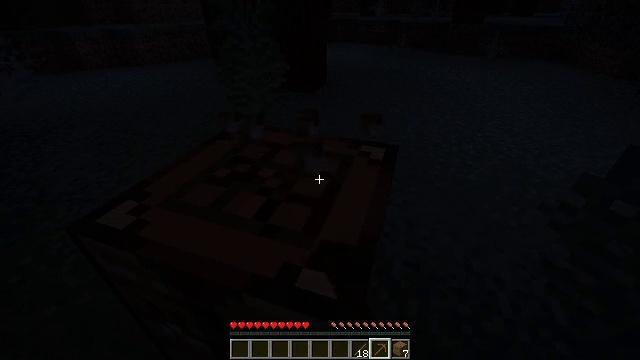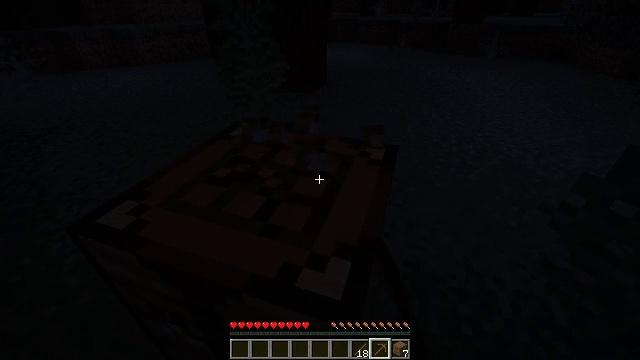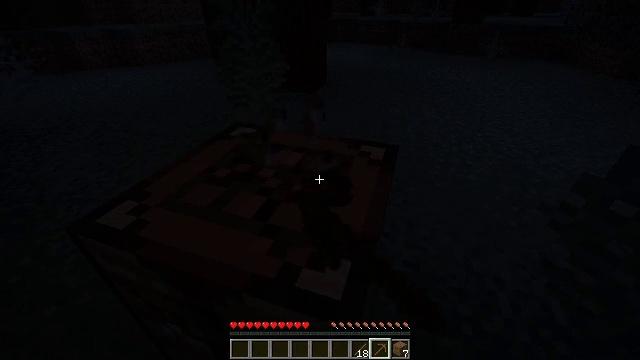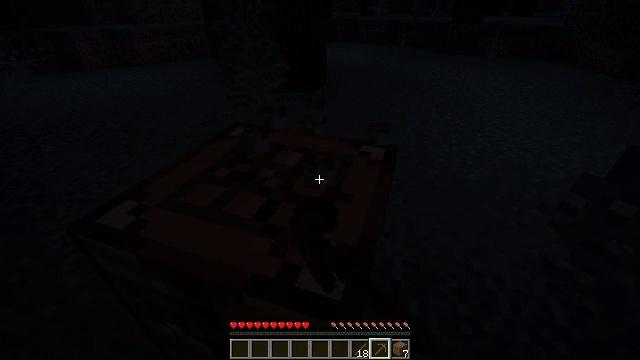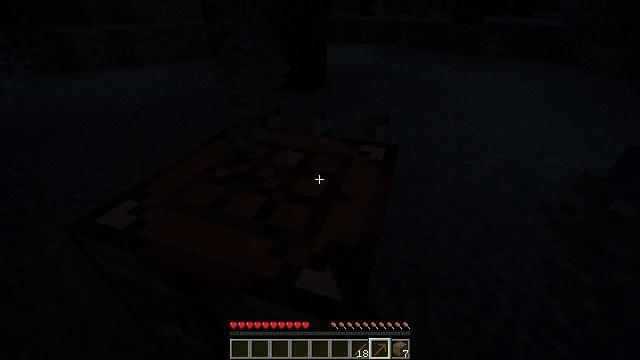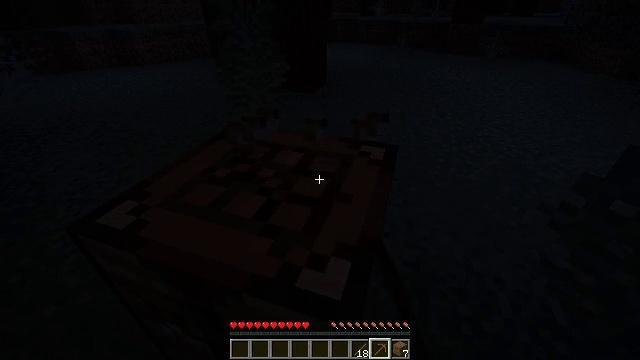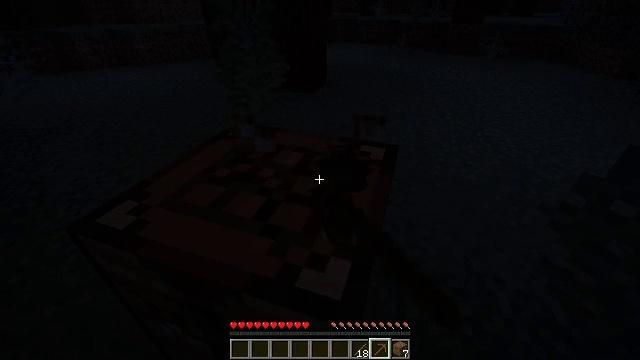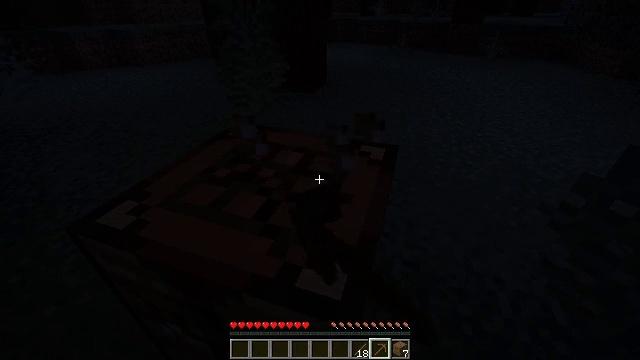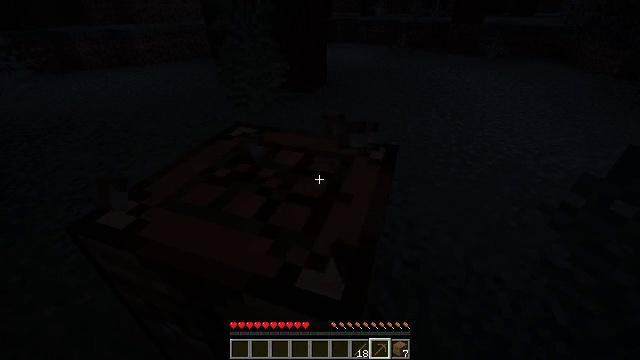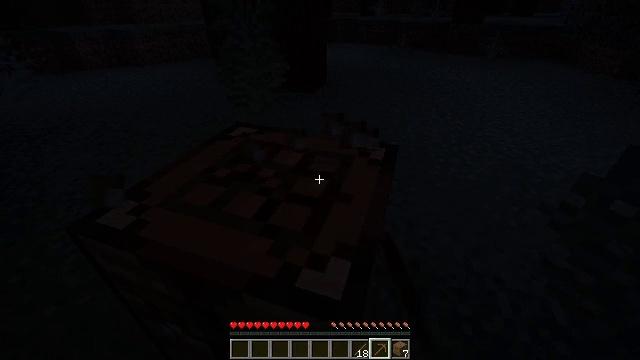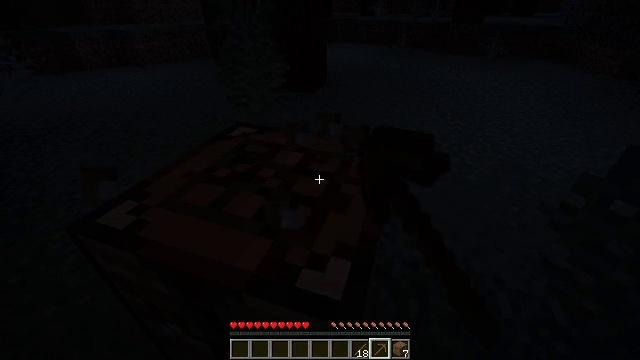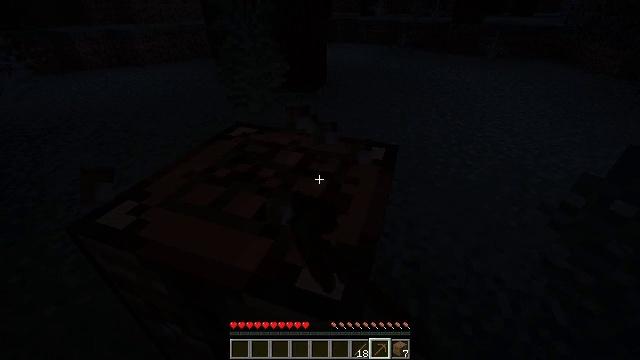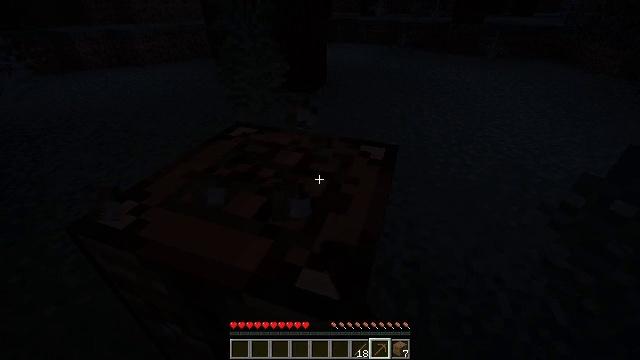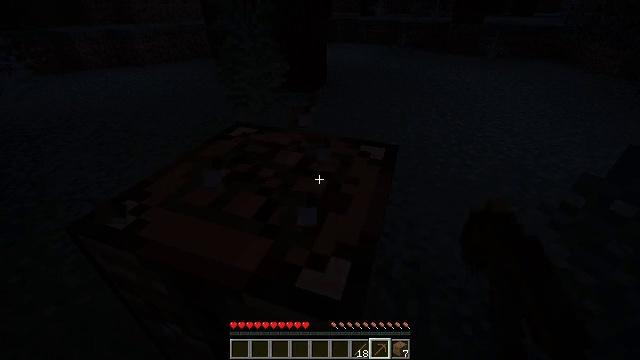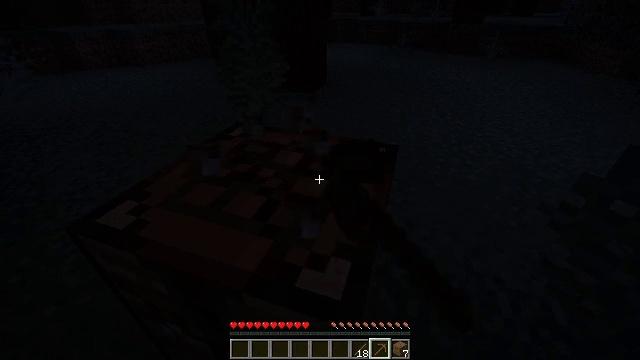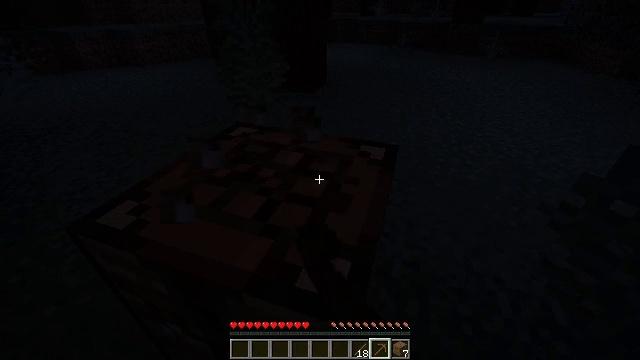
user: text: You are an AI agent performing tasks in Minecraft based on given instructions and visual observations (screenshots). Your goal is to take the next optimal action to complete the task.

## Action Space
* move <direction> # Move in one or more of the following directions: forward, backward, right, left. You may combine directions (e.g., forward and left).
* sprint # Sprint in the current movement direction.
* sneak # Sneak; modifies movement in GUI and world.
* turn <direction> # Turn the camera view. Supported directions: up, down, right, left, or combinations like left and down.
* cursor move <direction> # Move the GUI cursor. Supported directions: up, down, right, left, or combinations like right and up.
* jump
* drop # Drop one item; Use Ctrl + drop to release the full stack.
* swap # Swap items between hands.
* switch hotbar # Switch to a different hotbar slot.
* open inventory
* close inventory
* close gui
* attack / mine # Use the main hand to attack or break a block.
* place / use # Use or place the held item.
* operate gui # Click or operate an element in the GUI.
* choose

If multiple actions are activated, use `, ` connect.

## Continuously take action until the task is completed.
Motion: motion action
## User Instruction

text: Recycle the crafting table.
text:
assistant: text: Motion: attack / mine
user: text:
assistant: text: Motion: attack / mine
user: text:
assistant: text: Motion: attack / mine
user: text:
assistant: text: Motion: attack / mine
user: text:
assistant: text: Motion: attack / mine
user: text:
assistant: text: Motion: attack / mine
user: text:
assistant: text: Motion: attack / mine
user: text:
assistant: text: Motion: attack / mine
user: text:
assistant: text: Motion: attack / mine
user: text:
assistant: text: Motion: attack / mine
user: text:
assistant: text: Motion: attack / mine
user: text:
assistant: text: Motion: attack / mine
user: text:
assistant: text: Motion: attack / mine
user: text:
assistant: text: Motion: attack / mine
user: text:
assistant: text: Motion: attack / mine
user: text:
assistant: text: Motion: attack / mine
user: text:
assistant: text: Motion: attack / mine
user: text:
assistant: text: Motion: attack / mine
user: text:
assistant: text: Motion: attack / mine
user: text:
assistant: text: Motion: attack / mine
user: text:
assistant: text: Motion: attack / mine
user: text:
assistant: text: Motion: attack / mine
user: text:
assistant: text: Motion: attack / mine
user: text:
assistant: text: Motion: attack / mine
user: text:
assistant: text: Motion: attack / mine
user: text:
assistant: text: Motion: attack / mine
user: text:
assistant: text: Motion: attack / mine
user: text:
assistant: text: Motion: attack / mine
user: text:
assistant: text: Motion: attack / mine
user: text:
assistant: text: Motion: attack / mine